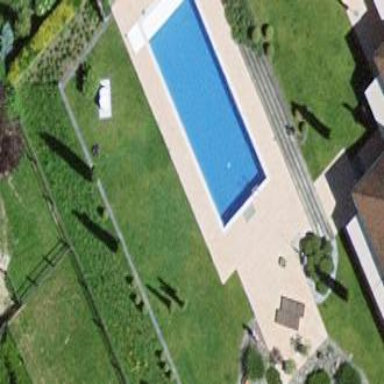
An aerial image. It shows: Swimming pool located in leisure land.